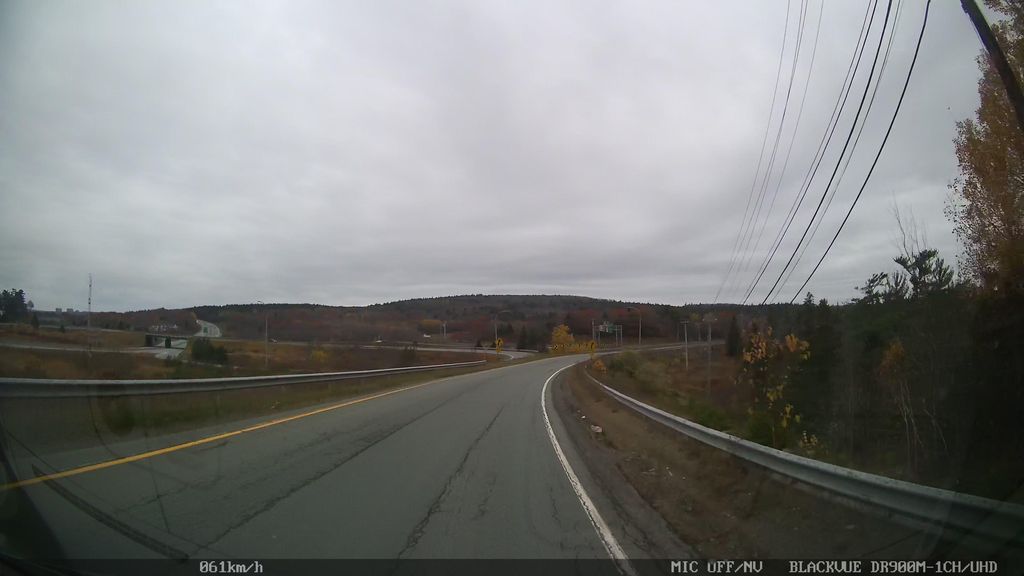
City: halifax